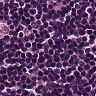
Metastatic tissue present: no